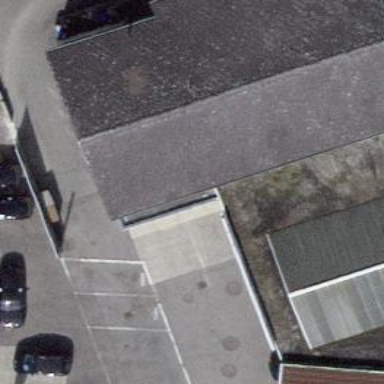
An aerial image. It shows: Car shop.